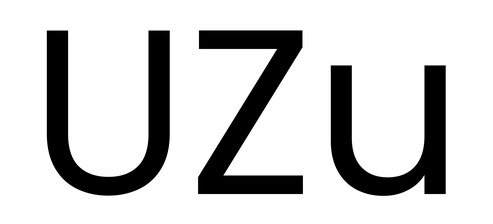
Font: Poppins-Regular